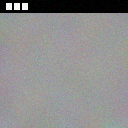
Screen state: on